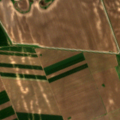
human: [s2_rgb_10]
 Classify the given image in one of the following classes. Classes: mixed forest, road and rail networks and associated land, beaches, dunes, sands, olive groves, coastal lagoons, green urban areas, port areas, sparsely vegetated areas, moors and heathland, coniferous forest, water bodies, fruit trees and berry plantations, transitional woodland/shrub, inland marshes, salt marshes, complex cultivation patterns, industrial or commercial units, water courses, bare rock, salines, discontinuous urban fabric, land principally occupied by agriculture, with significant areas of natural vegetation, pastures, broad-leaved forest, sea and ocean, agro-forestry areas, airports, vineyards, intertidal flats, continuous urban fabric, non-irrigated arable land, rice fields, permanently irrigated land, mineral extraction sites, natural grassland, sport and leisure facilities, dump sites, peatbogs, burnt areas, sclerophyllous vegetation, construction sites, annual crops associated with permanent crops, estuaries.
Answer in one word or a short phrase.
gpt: non-irrigated arable land, transitional woodland/shrub